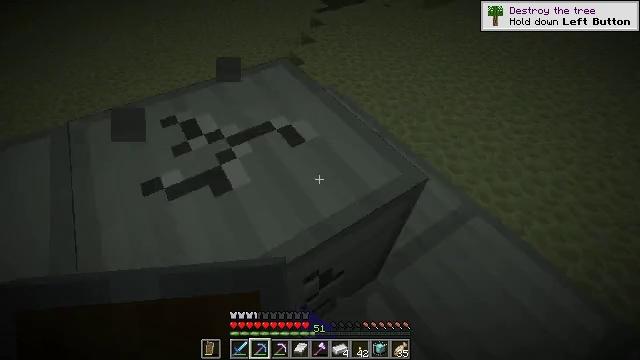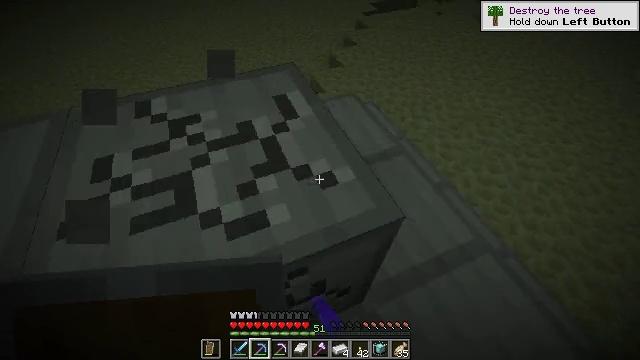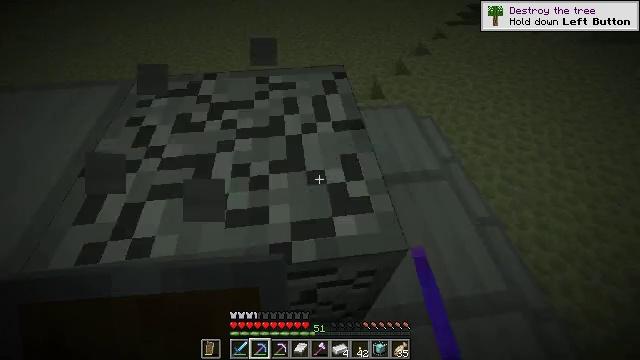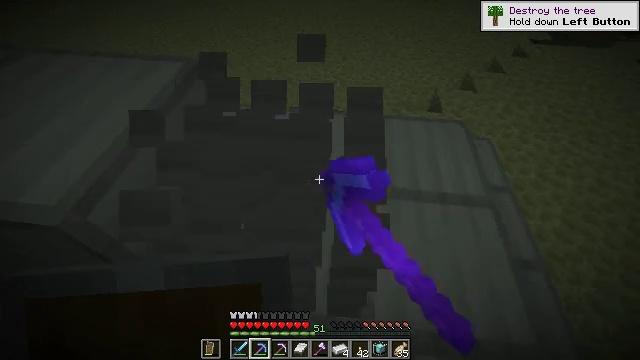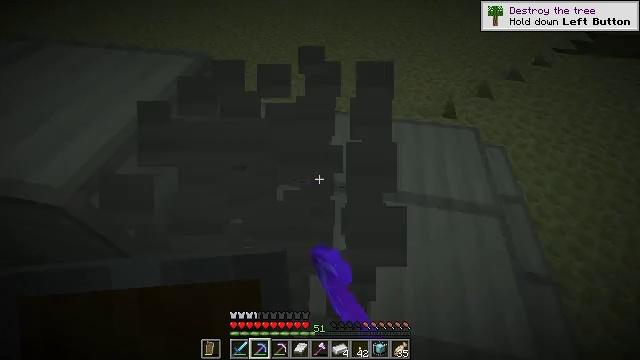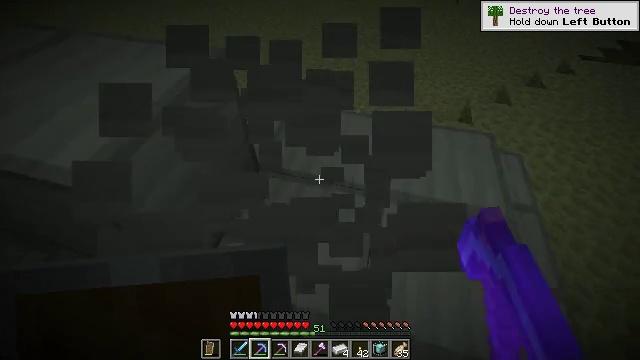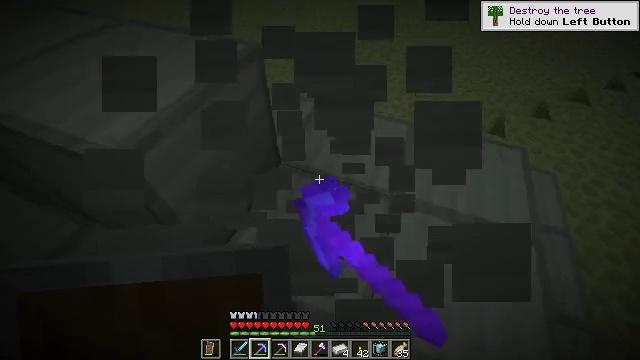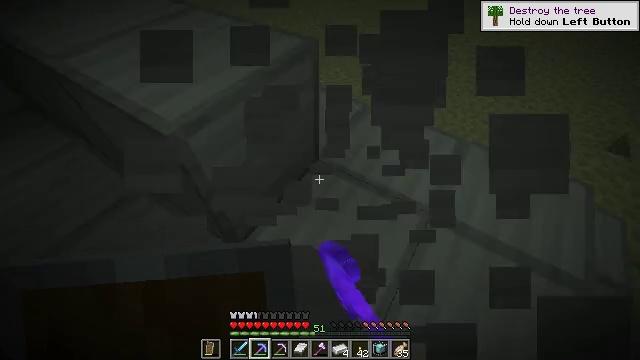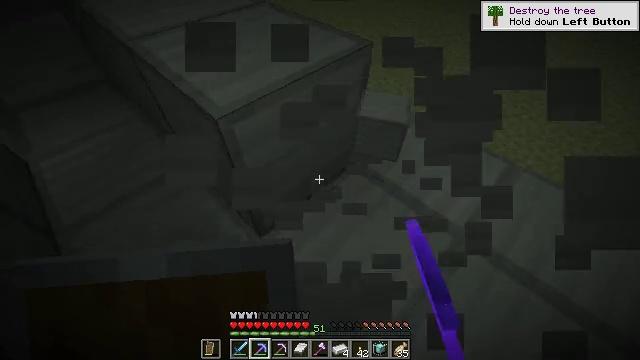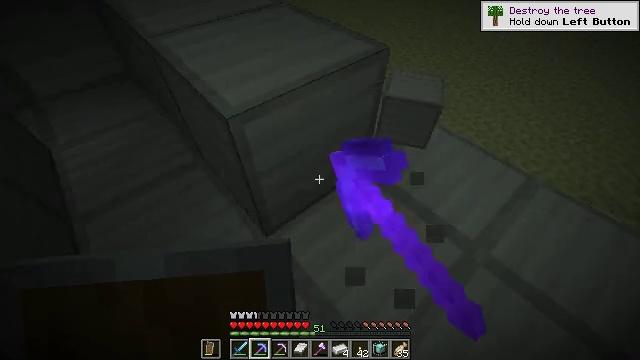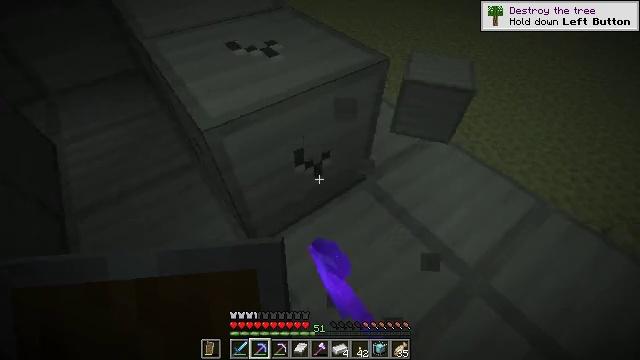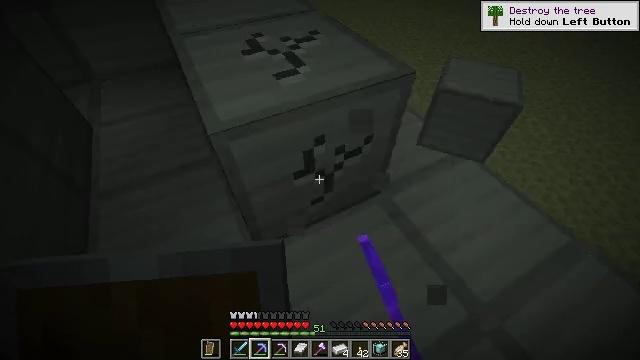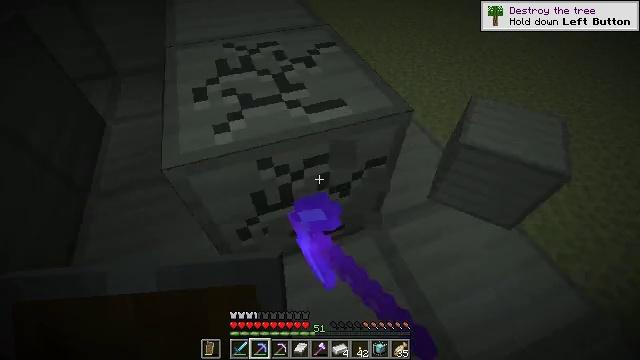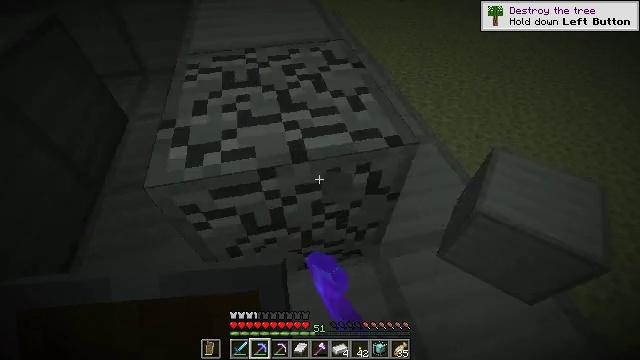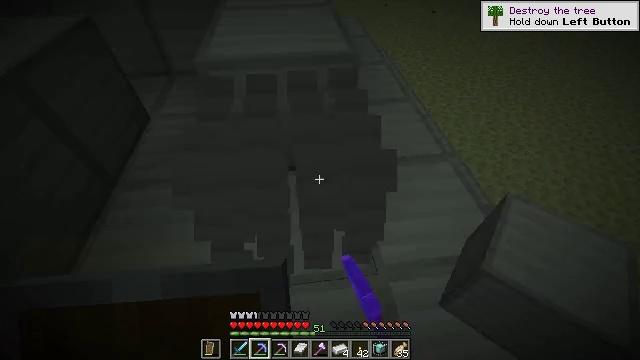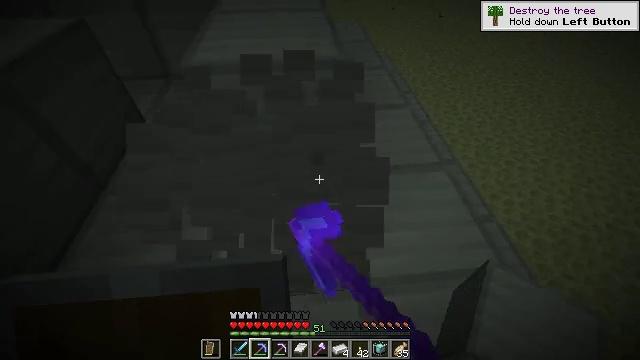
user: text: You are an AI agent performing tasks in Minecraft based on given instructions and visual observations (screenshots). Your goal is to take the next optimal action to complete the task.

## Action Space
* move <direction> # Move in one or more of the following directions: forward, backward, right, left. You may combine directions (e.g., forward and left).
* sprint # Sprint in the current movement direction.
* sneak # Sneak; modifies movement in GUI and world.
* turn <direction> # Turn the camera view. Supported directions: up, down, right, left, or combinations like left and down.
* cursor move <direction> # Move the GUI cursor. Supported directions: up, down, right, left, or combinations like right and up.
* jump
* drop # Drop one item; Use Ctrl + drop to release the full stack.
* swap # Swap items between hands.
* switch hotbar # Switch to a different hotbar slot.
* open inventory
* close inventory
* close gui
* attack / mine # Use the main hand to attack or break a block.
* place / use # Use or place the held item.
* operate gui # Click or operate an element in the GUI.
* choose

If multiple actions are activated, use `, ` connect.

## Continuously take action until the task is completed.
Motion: motion action
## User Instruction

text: Harvest the iron block.
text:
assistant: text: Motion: move forward and move right, turn left, attack / mine
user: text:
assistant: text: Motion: turn left, attack / mine
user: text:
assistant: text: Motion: turn left, attack / mine
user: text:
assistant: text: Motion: turn left, attack / mine
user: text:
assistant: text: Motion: turn left, attack / mine
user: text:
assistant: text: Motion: turn left, attack / mine
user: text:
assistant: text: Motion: turn left, attack / mine
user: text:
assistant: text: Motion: turn left, attack / mine
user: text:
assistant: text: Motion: move forward and move right, turn left, attack / mine
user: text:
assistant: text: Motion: move forward and move right, turn left, attack / mine
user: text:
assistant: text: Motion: move forward and move right, turn left, attack / mine
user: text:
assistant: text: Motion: move forward and move right, turn left, attack / mine
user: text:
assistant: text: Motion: move forward and move right, turn left, attack / mine
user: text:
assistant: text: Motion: turn left and up, attack / mine
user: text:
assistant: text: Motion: turn left, attack / mine
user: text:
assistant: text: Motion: turn left, attack / mine
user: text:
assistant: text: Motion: turn left and up, attack / mine
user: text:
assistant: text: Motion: attack / mine
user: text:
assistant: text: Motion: attack / mine
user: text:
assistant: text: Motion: attack / mine
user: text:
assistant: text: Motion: turn down, attack / mine
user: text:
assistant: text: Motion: move forward, attack / mine
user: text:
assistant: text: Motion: move forward, attack / mine
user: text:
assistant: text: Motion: move forward, turn left and up, attack / mine
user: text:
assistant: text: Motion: move forward, attack / mine
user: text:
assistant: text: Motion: move forward, attack / mine
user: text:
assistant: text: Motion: move forward, attack / mine
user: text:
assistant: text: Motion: move forward, attack / mine
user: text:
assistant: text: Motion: move forward, attack / mine
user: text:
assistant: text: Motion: attack / mine